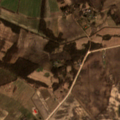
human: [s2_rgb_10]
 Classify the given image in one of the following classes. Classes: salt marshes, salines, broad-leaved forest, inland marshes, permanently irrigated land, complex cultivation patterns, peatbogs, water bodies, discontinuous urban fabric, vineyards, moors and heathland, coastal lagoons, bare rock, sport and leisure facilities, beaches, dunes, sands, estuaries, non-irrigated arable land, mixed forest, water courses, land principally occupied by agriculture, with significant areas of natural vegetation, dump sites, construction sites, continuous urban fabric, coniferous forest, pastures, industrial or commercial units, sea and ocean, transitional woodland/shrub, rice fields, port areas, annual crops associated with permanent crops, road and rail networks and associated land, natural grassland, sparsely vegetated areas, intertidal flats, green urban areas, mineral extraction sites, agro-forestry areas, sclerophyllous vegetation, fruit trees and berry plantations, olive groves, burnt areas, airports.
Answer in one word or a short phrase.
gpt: non-irrigated arable land, complex cultivation patterns, land principally occupied by agriculture, with significant areas of natural vegetation, broad-leaved forest